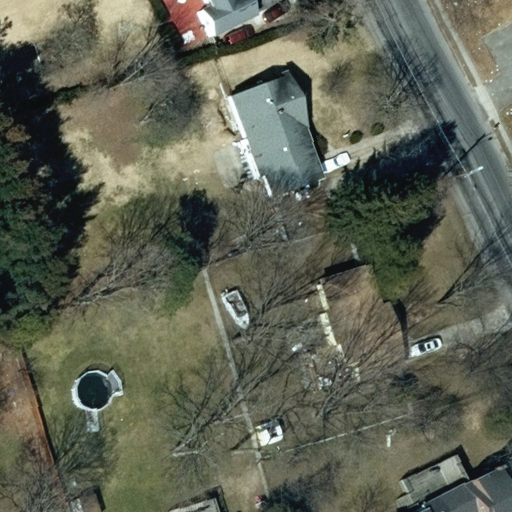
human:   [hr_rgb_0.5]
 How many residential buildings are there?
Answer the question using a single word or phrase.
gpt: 5

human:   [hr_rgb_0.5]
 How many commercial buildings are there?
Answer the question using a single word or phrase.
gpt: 0

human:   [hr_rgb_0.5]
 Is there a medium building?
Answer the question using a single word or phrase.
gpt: yes

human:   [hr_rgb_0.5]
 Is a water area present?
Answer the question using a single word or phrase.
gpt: no

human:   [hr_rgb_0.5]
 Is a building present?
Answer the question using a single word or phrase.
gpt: yes

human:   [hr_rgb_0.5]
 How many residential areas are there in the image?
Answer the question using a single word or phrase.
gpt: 1

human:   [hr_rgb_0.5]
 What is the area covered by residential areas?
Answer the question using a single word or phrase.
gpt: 10619m2

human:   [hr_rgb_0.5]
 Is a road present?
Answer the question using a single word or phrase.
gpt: yes

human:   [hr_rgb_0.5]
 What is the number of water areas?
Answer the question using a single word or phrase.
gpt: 0

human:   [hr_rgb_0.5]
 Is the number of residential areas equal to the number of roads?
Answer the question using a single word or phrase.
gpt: yes

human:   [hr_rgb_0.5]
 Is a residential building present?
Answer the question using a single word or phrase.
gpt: yes

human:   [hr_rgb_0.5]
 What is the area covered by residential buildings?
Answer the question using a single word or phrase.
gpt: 879m2

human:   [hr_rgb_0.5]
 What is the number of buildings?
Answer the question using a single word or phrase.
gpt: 7

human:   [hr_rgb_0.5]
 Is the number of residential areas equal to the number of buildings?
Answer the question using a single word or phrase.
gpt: no

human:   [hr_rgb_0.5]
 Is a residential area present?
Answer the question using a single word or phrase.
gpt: yes

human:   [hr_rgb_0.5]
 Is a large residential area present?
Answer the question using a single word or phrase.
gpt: yes

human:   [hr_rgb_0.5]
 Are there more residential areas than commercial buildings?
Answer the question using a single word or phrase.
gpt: yes

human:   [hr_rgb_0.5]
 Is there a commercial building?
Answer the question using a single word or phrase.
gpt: no

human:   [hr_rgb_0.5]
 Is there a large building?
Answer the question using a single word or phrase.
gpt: no

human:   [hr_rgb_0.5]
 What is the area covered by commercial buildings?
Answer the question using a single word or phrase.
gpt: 0m2

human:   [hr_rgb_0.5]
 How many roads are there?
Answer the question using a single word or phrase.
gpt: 1

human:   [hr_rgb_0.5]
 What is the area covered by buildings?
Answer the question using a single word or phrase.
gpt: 926m2

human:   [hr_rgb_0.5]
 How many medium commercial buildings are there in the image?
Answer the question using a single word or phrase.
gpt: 0

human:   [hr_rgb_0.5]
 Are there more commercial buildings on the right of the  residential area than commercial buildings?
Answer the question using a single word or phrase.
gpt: no

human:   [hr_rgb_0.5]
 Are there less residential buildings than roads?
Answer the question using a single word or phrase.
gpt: no

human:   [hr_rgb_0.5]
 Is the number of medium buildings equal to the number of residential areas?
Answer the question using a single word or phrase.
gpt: no

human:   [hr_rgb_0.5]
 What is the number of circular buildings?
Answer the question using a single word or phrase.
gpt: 0

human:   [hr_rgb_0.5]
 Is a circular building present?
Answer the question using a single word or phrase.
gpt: no

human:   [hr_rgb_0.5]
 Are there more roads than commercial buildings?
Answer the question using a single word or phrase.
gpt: yes

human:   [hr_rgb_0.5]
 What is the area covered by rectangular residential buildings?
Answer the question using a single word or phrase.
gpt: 367m2

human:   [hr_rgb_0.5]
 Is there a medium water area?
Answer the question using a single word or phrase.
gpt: no

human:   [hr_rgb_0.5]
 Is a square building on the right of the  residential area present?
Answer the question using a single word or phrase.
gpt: no

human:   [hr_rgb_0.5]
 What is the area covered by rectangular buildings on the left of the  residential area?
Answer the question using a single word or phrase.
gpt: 0m2

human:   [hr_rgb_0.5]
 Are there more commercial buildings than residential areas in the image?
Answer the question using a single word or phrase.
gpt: no

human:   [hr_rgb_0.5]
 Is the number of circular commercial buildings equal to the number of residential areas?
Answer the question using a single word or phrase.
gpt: no

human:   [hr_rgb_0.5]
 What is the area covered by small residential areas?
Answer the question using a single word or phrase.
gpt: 0m2

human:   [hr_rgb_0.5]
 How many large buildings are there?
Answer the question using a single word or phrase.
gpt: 0

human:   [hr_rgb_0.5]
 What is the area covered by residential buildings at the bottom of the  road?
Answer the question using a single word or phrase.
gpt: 530m2

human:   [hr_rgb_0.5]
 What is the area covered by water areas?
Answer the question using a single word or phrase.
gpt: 0m2

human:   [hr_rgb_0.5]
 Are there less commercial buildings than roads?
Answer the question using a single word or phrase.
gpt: yes

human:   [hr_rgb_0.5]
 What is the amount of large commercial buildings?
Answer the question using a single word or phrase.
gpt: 0

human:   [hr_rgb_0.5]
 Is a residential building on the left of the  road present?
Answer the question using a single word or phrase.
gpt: yes

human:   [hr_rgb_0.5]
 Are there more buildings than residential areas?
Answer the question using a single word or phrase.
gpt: yes

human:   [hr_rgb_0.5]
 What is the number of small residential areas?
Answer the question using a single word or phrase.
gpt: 0

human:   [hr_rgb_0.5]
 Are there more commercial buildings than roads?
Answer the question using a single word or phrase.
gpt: no

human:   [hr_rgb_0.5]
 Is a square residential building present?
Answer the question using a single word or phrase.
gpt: no

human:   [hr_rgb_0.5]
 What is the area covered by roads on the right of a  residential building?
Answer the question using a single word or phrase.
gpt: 0m2

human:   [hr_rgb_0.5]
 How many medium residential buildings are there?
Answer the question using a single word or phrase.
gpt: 3

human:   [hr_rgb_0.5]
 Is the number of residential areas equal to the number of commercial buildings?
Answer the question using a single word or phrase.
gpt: no

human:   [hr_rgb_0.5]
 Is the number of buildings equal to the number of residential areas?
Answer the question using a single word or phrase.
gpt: no

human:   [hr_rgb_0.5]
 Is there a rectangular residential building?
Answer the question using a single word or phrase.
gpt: yes

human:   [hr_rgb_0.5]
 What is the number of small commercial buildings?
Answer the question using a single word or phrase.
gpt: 0

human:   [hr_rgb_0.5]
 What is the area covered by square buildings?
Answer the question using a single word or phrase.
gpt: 0m2

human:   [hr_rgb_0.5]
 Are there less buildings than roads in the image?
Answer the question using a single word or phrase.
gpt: no

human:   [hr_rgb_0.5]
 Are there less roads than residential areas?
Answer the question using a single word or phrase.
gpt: no

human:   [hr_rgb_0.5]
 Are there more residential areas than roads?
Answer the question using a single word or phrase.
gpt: no

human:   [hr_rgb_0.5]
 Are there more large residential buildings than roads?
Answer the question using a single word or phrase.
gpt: no

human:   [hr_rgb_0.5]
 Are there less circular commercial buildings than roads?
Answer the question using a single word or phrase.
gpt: yes

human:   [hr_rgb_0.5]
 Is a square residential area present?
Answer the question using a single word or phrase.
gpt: no

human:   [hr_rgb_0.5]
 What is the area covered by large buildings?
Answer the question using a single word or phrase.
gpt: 0m2

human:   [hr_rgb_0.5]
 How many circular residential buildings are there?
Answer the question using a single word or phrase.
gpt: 0

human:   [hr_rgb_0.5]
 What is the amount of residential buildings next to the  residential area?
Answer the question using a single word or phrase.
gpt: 5

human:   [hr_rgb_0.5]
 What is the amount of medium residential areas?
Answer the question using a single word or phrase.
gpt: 0

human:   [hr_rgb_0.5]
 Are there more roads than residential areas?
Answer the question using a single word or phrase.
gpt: no